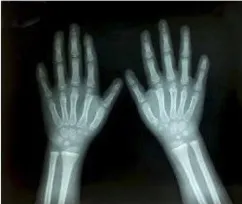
Clinical findings of family 2. (B-F) Proband and onychodystrophy. Absent fingernails on the first- and fifth-digits hypoplastic fingernails. Toenails are totally absent. Hand and foot X-rays show normal phalanx development.
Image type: radiology (x_ray)